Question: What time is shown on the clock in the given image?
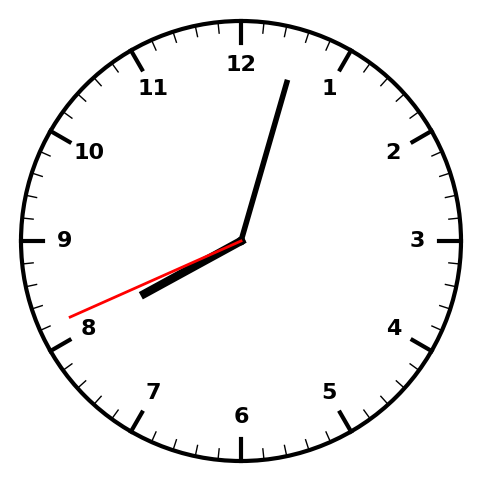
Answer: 08:02:41